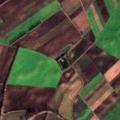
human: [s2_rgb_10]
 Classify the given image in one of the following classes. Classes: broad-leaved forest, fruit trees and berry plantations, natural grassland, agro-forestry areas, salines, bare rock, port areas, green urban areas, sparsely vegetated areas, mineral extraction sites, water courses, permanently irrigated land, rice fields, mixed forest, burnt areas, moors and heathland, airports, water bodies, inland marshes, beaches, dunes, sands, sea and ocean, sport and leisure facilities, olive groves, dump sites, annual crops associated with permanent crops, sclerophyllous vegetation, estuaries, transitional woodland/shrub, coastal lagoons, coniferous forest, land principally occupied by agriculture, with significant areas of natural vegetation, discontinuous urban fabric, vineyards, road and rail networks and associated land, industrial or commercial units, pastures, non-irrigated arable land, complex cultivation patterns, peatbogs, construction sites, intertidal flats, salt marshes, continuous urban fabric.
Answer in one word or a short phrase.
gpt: non-irrigated arable land